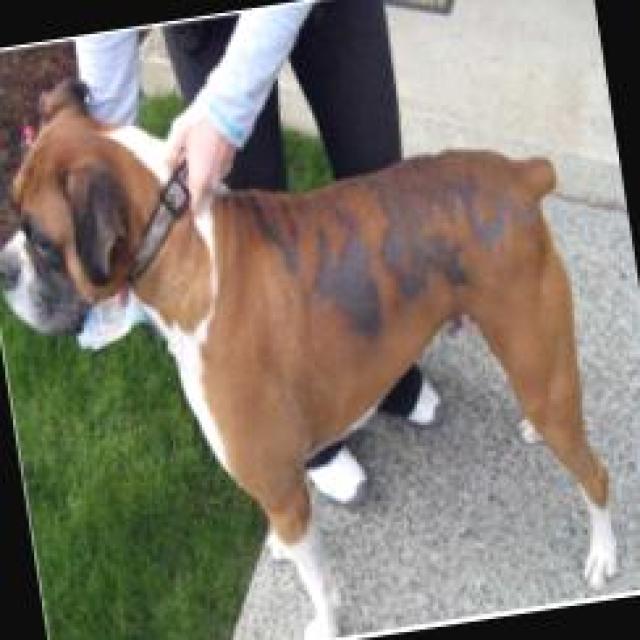
Canine fungal skin infection — characterized by alopecia, scaling, crusting, and circular lesions. Common agents include Malassezia and Candida species.